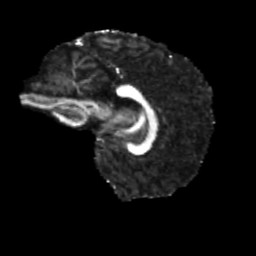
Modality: FA
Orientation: sagittal
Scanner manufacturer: siemens
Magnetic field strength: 3 T
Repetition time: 4 s
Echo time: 0.0594 s